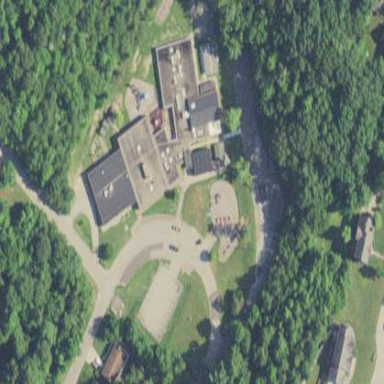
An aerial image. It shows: School.